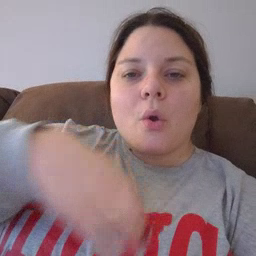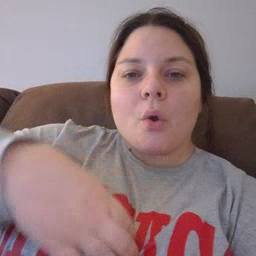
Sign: hungry